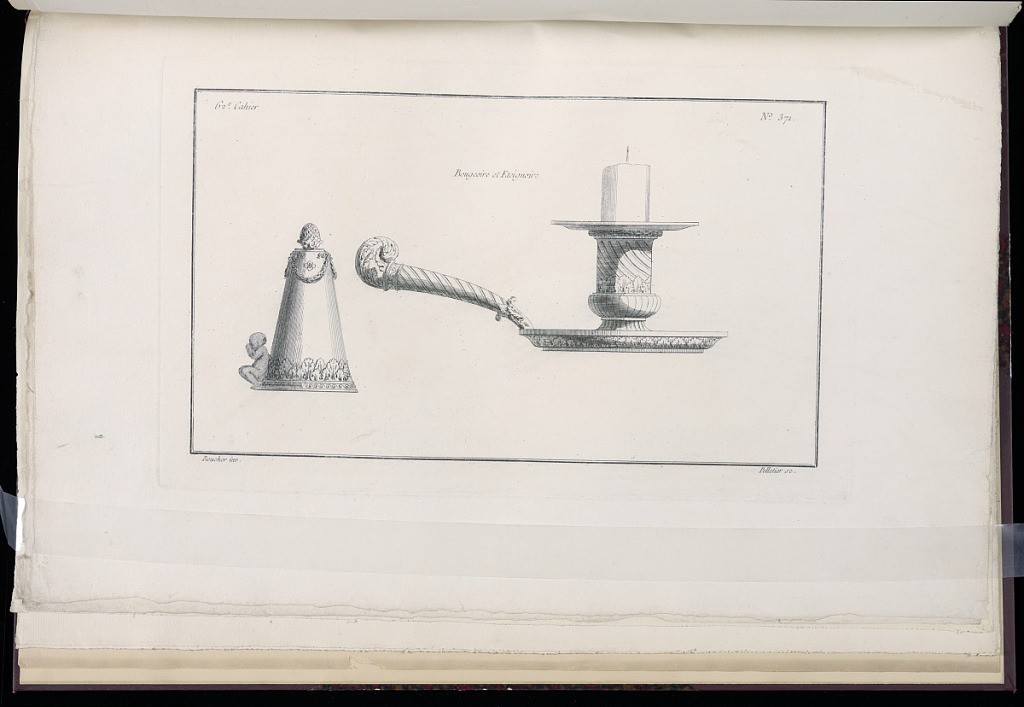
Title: Bougeoire et Eteignoire
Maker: Juste-François Boucher, French, 1736 – 1782
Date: ca. 1775
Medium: Engraving on off white laid paper
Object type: Print
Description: Design for a candlestick holder and snuffer. The snuffer is decorated with a pinecone, rosettes, garlands, acanthus leaf, wave pattern, and a putto. The candlestick holder is decorated with spiral fluting, acanthus leaf, and wave pattern. The plate is signed.